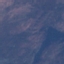
Land use / land cover: HerbaceousVegetation